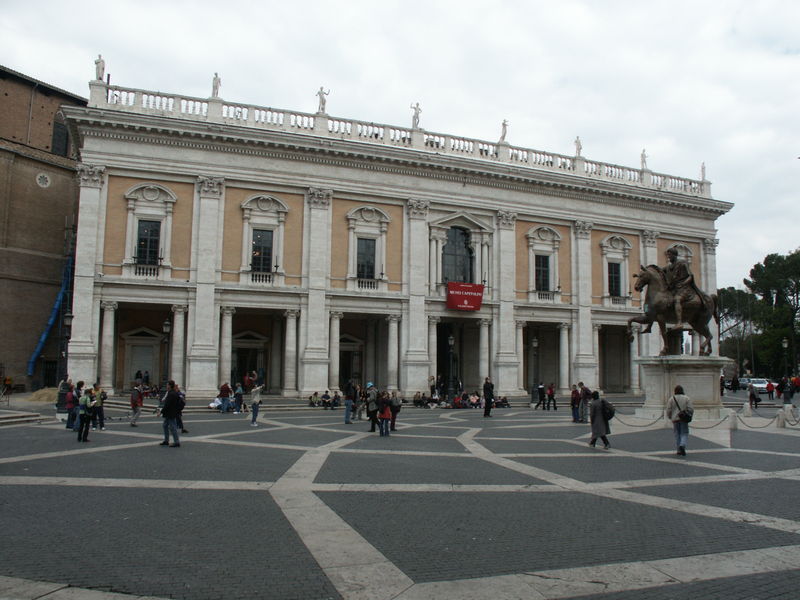
Titel: Kapitol in Rom (Piazza del Campidoglio) mit Treppe des Michelangelo “Cordonata” und Senatorenpalast
Künstler: Giacomo della Porta
Standort: Rom, Kapitol (EU - I - Latium)
Schlagwörter: weiß, gelb, menschen, fenster, säule, säulen, gebäude, haus, boden, renaissance, kreis, reiter, bogen, fassade, italien, fahne, platz, figuren, geländer, plastik, tor, zinnen, foto, palast, stern, palazzo, balustrade, denkmal, rom, portal, skulpturen, risalit, statuen, florenz, sieben, achsen, sechs, standbild, reiterstatue, reiterstandbild, palladio, baluster, barberini, statur, begäude, pitti, sionapalazzo, kollosalpilaster